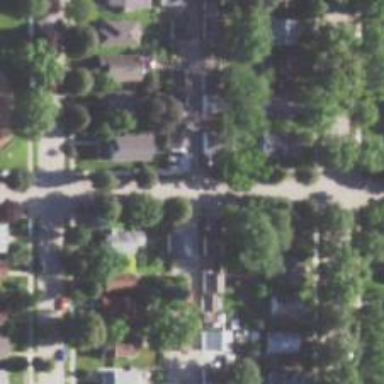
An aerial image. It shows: Alleyway designated as service road.